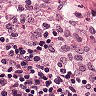
Metastatic tissue present: no